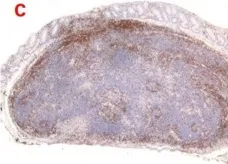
Histopathologic examination revealed a MALT lymphoma of the rectum. (c) Immunohistochemistry (IHC) was negative for CD3.
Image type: pathology (immunostaining)